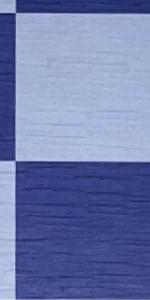
Label: Empty